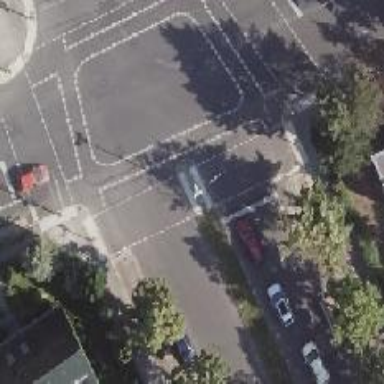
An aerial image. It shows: Road with traffic signals.